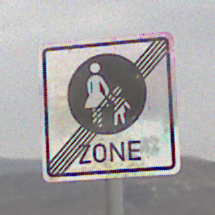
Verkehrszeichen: EndeFussgaengerzone
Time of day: MorningAfternoon
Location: Outdoor (Nature)
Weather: Overcast
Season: NotSpecified
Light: Natural